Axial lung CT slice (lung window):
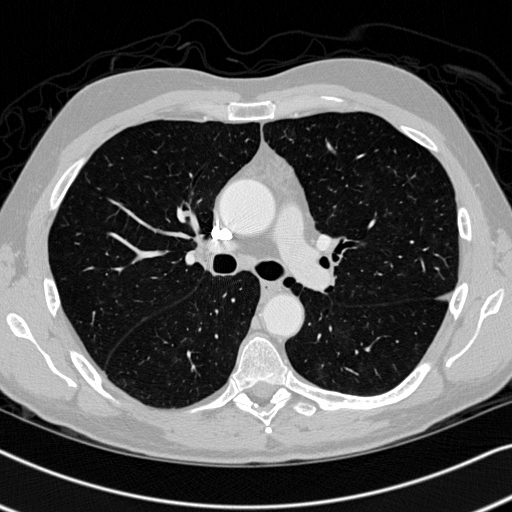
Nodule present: no